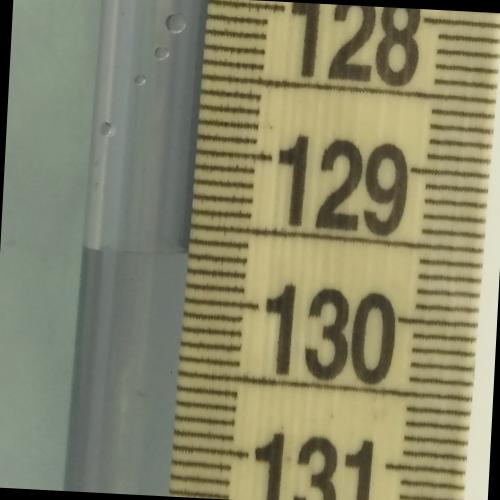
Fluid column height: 129.7 cm